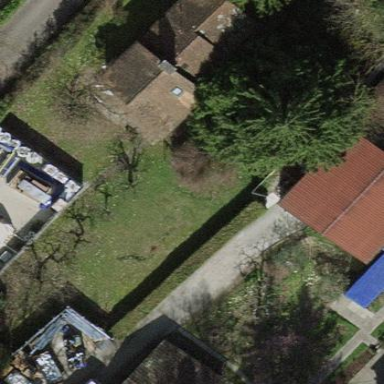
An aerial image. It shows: Garden surrounded by fence.